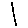
Label: hexagon